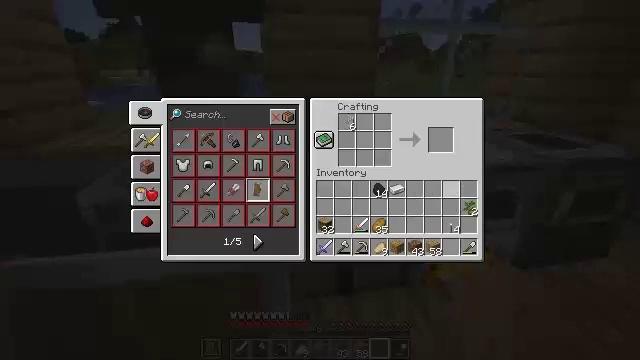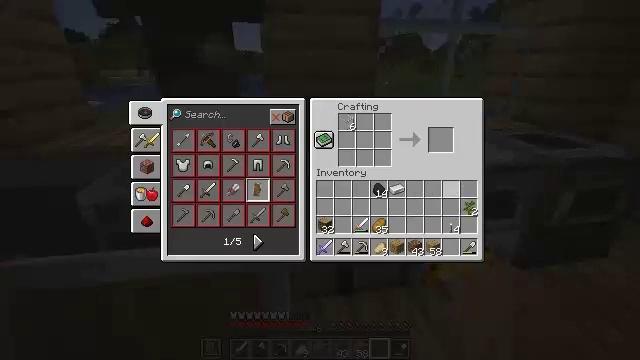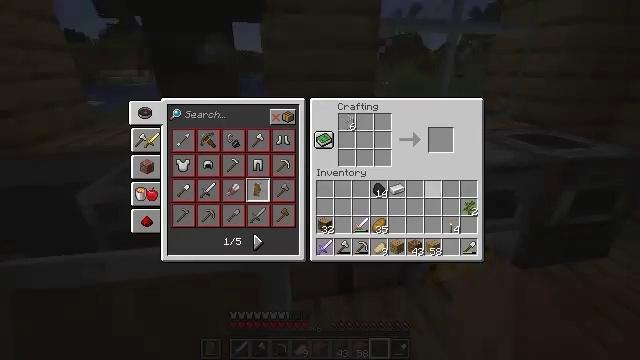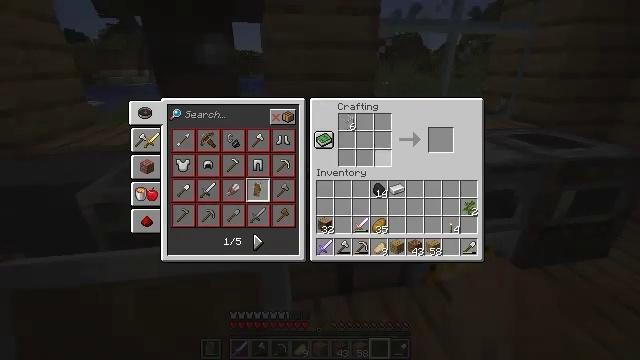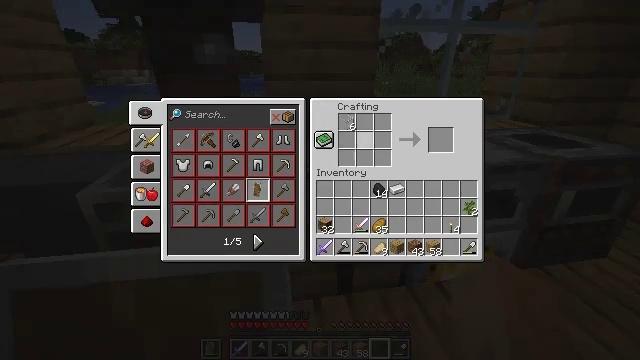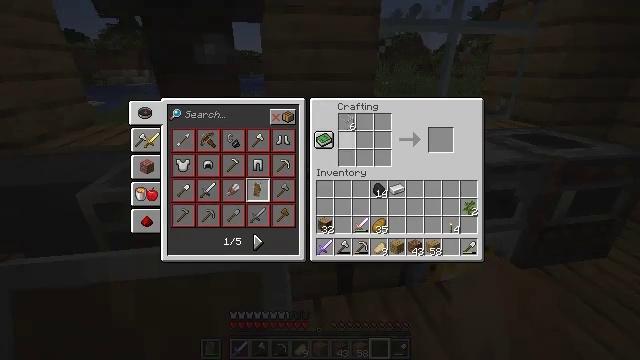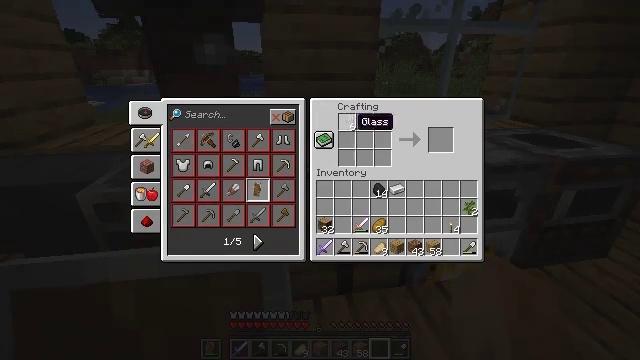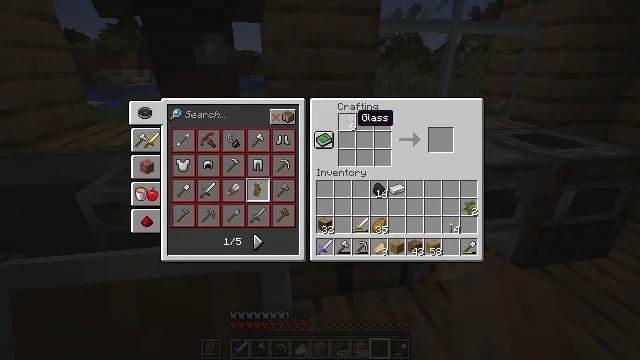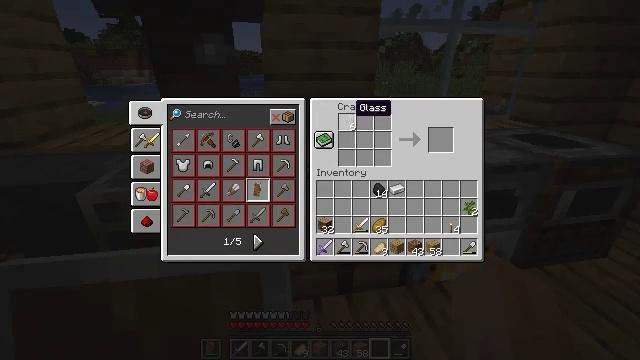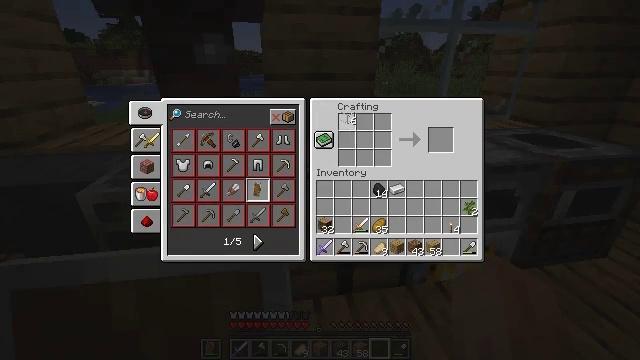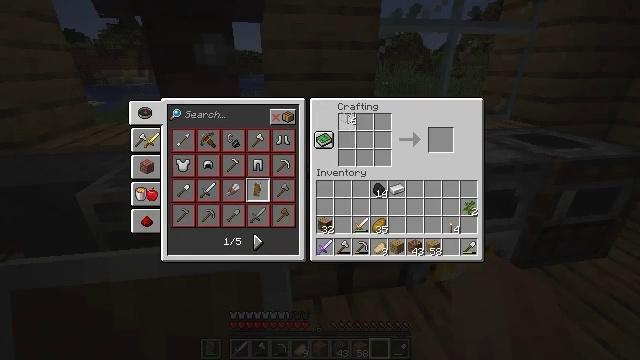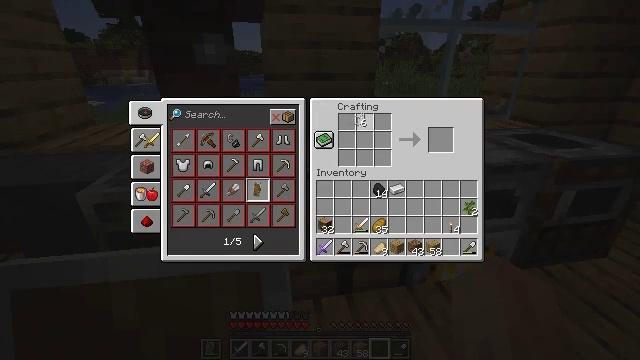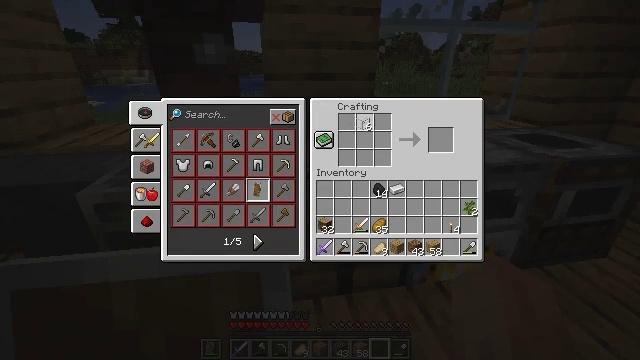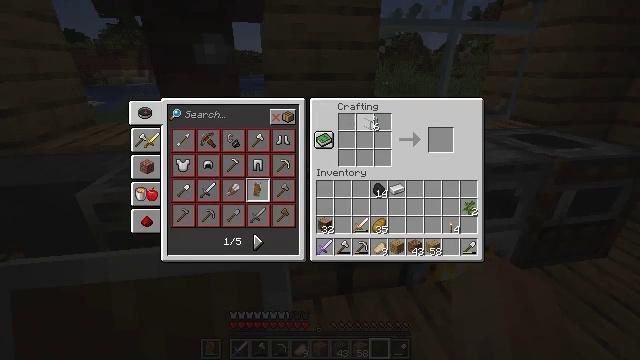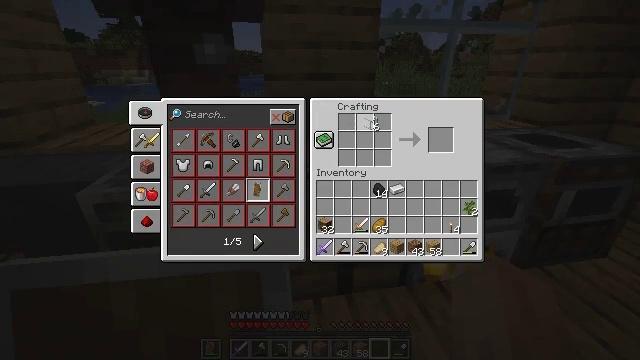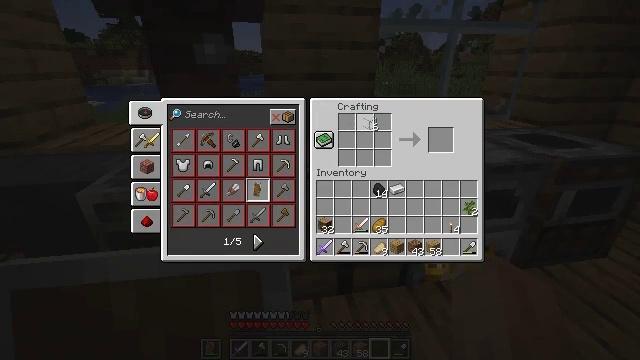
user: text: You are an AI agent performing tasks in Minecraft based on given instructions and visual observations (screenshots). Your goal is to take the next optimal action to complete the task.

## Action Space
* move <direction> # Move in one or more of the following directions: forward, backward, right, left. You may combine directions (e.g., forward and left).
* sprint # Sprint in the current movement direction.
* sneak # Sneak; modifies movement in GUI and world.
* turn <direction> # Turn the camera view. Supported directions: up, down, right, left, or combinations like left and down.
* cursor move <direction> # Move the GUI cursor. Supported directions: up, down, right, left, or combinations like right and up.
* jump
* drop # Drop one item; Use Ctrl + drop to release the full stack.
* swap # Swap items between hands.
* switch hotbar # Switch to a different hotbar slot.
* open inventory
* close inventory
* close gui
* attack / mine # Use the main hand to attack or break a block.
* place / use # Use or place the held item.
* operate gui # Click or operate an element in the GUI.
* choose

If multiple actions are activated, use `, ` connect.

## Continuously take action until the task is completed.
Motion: motion action
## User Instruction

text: Get glass pane by crafting with glass blocks.
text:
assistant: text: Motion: sneak
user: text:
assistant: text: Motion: sneak
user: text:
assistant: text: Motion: sneak, cursor move left and up
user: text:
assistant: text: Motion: sneak, cursor move left and up
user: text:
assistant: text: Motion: cursor move left and up
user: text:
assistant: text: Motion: no_op
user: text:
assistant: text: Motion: no_op
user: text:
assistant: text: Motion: cursor move up
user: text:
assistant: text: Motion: operate gui
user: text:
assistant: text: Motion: operate gui
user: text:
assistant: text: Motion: cursor move right, operate gui
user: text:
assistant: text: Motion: no_op
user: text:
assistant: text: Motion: cursor move right
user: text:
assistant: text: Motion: operate gui
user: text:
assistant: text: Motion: operate gui
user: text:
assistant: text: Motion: cursor move left, operate gui
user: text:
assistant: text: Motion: cursor move left, operate gui
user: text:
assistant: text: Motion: operate gui
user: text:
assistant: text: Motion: cursor move down, operate gui
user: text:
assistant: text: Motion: operate gui
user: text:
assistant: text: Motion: cursor move right, operate gui
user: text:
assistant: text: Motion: operate gui
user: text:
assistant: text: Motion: operate gui
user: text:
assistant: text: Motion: operate gui
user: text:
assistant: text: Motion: operate gui
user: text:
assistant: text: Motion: operate gui
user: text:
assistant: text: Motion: operate gui
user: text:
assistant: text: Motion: operate gui
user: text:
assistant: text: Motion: operate gui
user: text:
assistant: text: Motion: operate gui